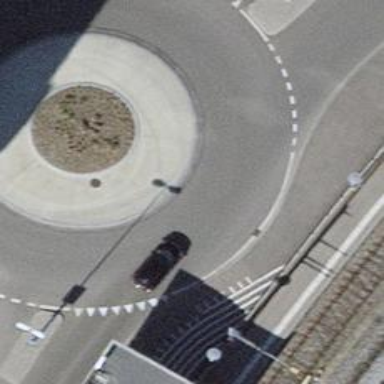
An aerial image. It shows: Secondary road with asphalt surface leading to roundabout. There is separate sidewalk along the road.